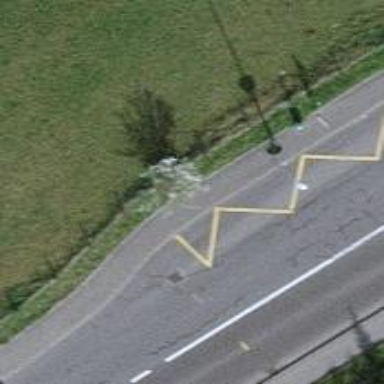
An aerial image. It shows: Asphalt sidewalk.